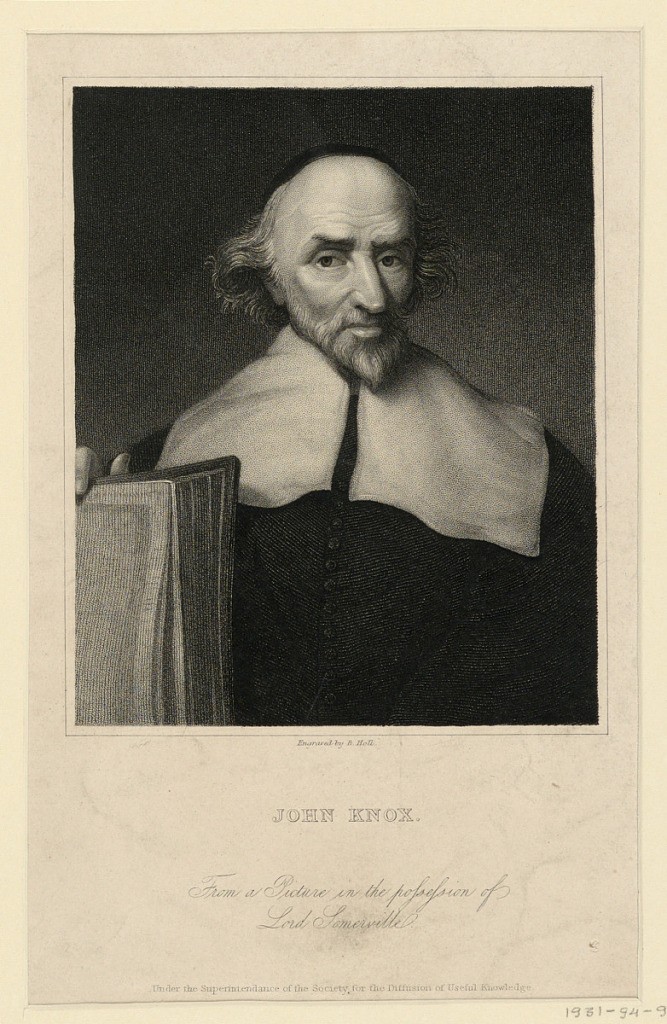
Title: Portrait of John Knox (1505-1572)
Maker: Benjamin Hall, 1808 - 1884
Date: ca. 1836
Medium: Line and stipple engraving
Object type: Print
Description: Half-length portrait in frontal view. Right hand resting on a book at left. After unknown artist.